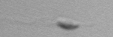
Label: flagellate_morphotype3